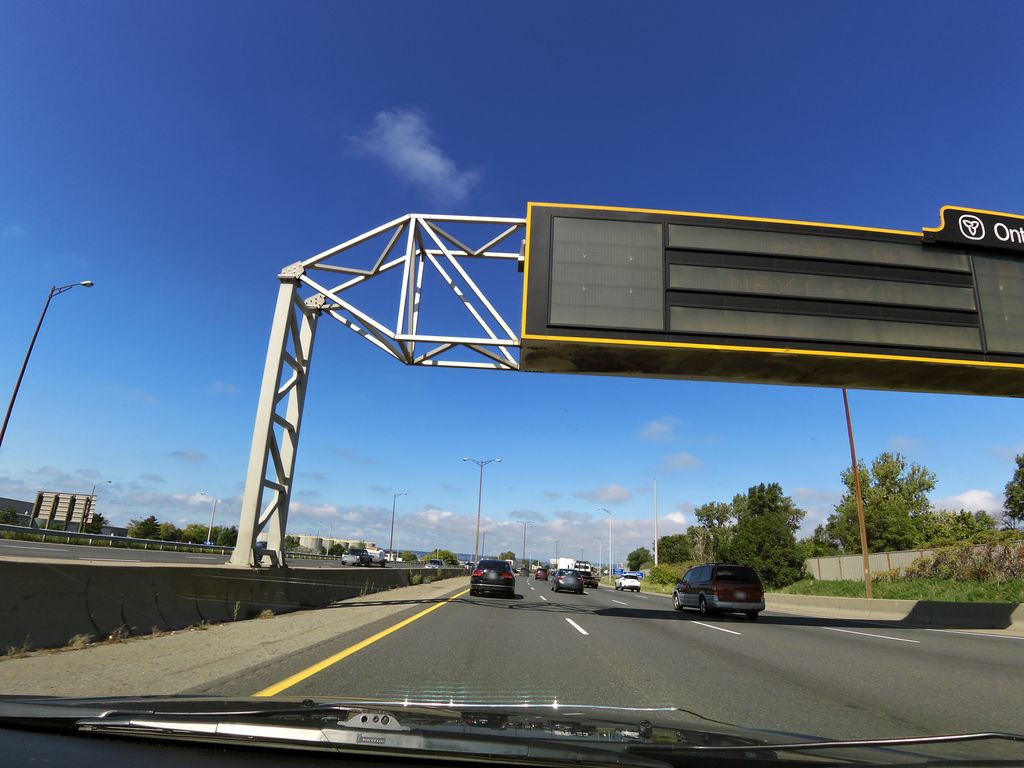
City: hamilton